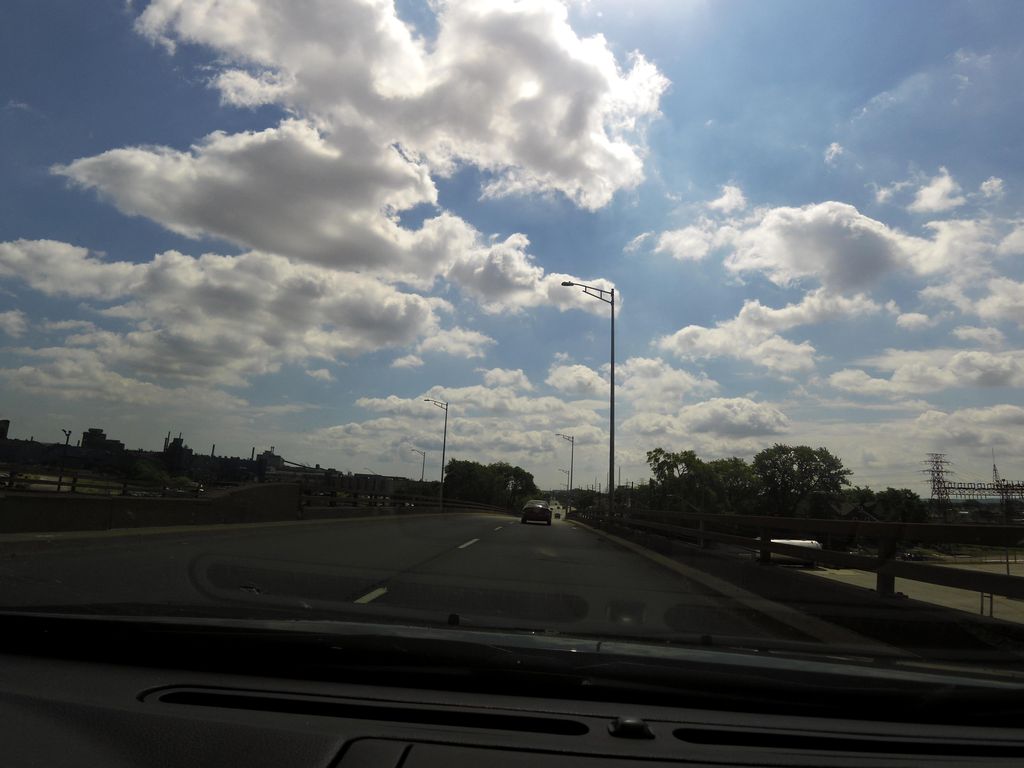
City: hamilton